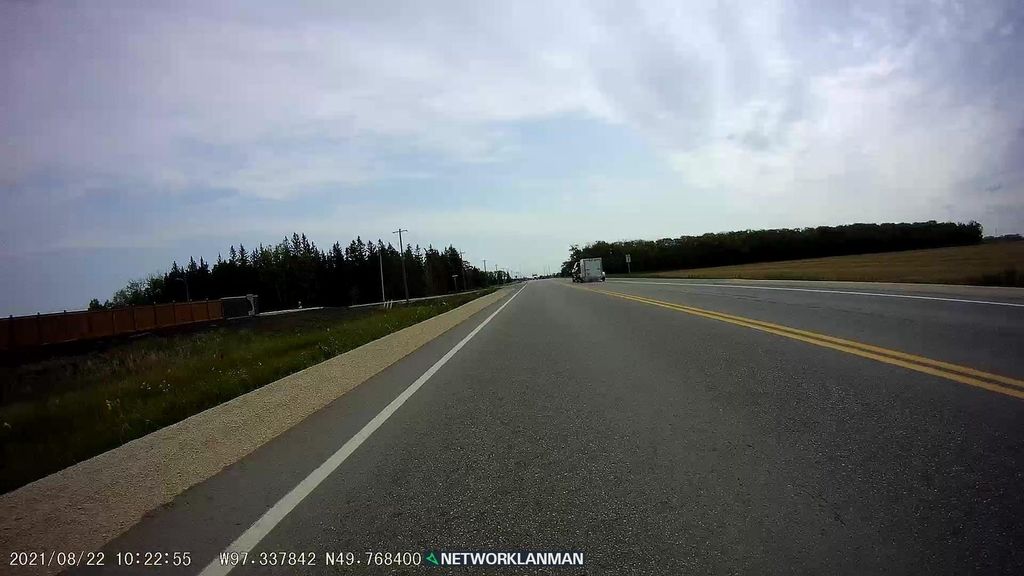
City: winnipeg